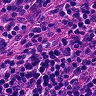
Metastatic tissue present: no